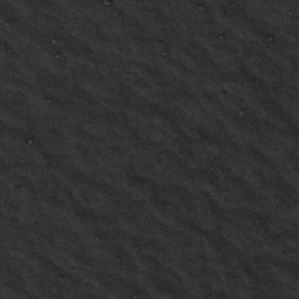
Label: frost